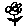
Label: flower